Question: I'm converting our 2008 SSIS packages to 2012 and I want to use the project deployment model. I opened the SSIS packages in Visual Studio 2012 and had no issues converting them to 2012. I chose the simplest package and right-clicked and picked Convert to Package Deployment Model. I went through the wizard and checked "Remove configurations from all packages after conversion" on the Select Configurations screen. Again, I got no errors. I then built the package and sent the resulting files to our DBA for deployment. When he deploys, he tells me that he still sees the old project configurations (they're the two SSISConfig Connection Managers):

He says this shouldn't be. What am I doing wrong?
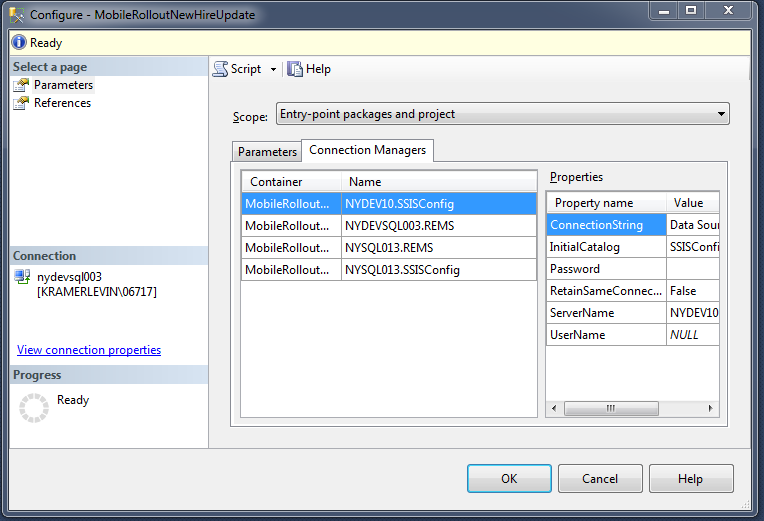
Answer: Because the packages those connection managers in them, they will show up on this screen. That doesn't mean they are being though. If they were only ever used for getting your configurations, they should be unused now but the wizard won't actually delete them.
In your two packages, delete the 'SSISConfig' connection managers manually and the above screen should no longer report them.